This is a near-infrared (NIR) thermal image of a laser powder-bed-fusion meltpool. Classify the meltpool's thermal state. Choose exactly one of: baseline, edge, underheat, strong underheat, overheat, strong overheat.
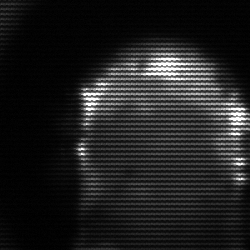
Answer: baseline